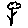
Label: flower